Field crop: maize
Growth stage: 2
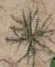
Species: salsola